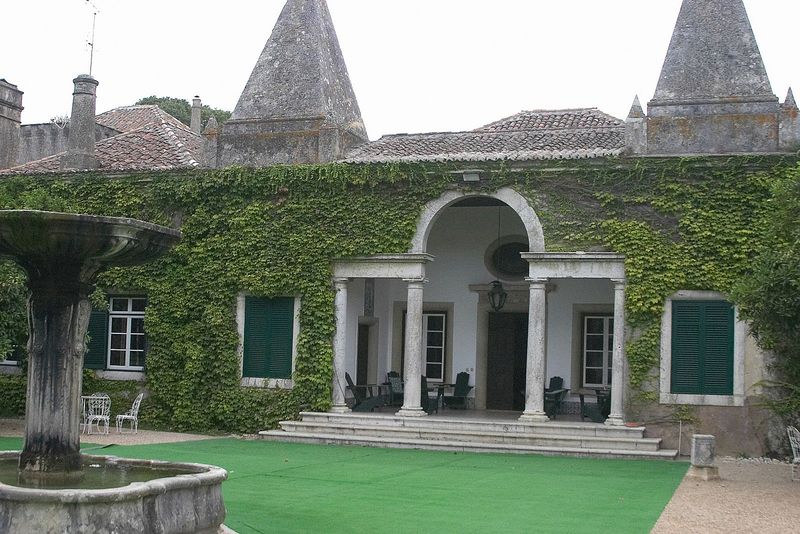
Titel: Villa (Quinta) das Torres bei Setúbal
Standort: Setúbal, Villa das Torres (EU - P)
Schlagwörter: himmel, wasser, grün, fenster, grau, lampe, marmor, stuhl, stühle, säule, säulen, tisch, tische, tür, weiss, dach, gebäude, gras, haus, park, rasen, weg, alt, architektur, möbel, pflanze, england, brunnen, dachziegel, fensterläden, kamin, schornstein, garten, springbrunnen, farbig, bogen, fassade, mauer, ziegel, hof, kies, treppe, stufen, tor, foto, bögen, eingang, arkade, innenhof, veranda, türme, torbogen, bedeckt, symmetrisch, jalousie, portal, villa, bewachsen, efeu, anwesen, portikus, vorhof, englisch, atrium, serliana, palladio, rolladen, britisch, kunstrasen, gartenmöbel, ewfeu, rollrasen